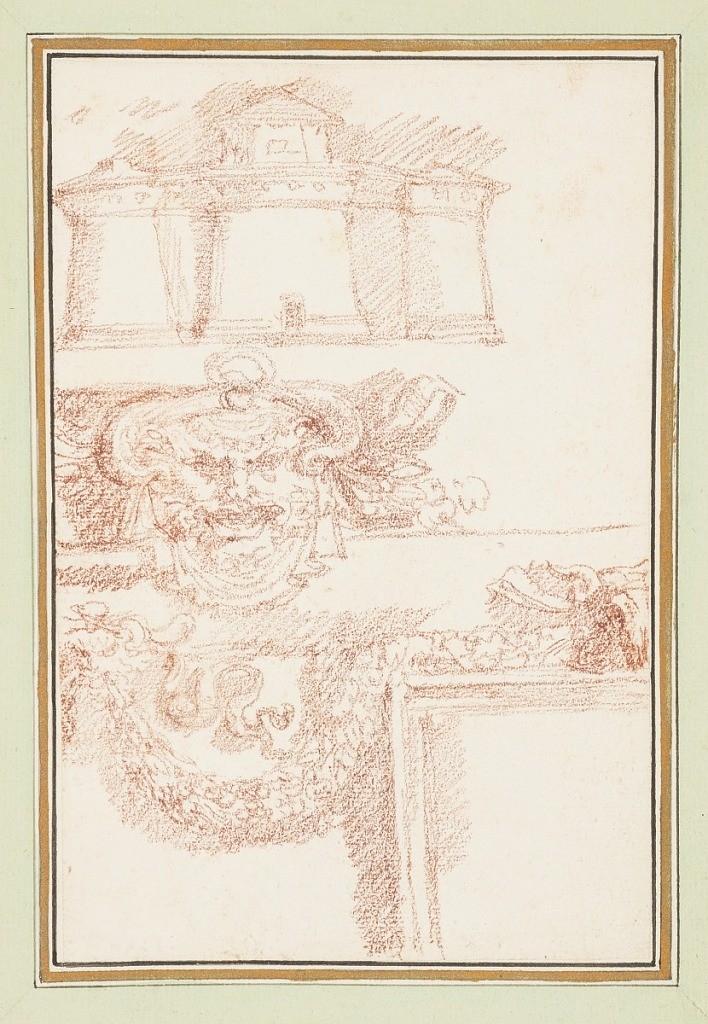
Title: Armory, mask and a garland
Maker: Jean-Robert Ango, French, active in Rome 1759 –1770, d. 1773
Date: ca. 1759–70
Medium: Red chalk on paper
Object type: Drawing
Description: At top, the exterior of an armory. Middle, a highly detailed mask with embellishments. Bottom, a garland above and next to a doorway.